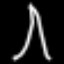
Label: The Eiffel Tower